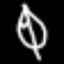
Label: leaf